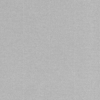
Label: dusty